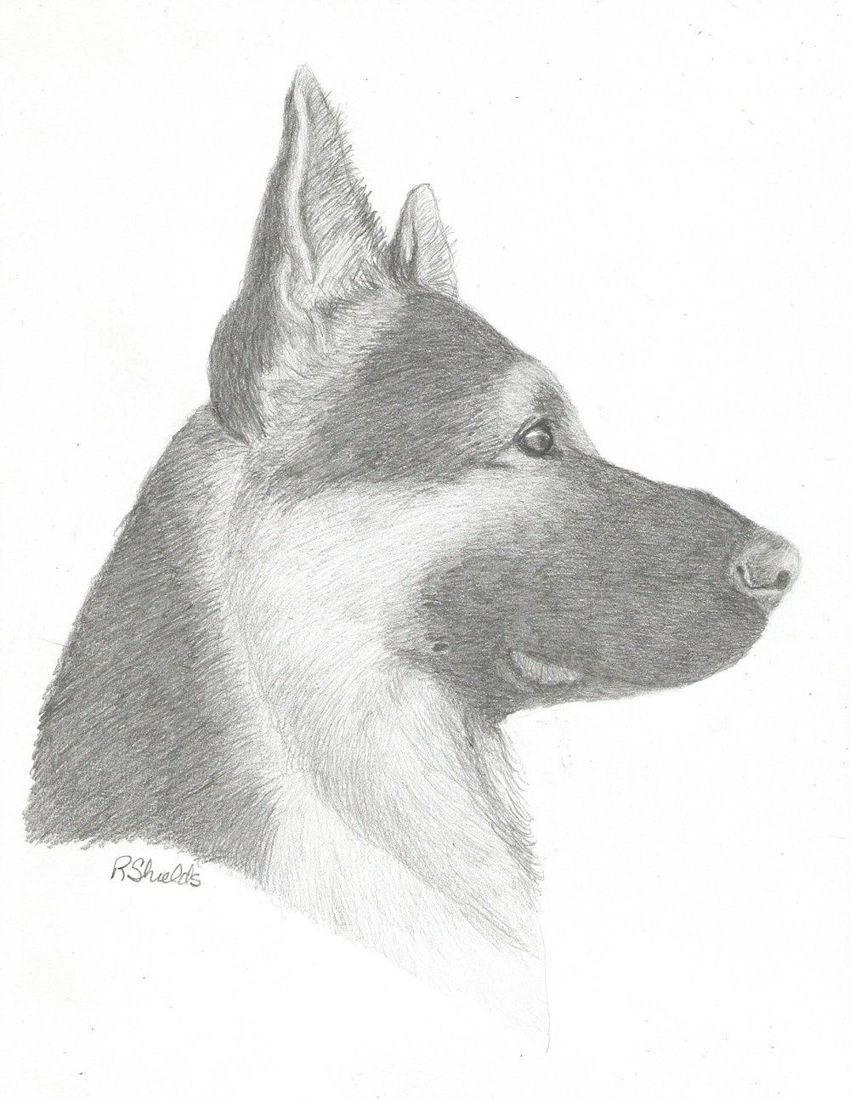
Label: German shepherd, German shepherd dog, German police dog, alsatian